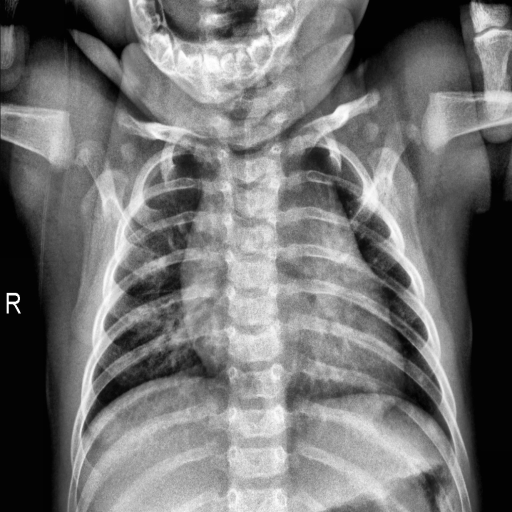
Finding: NORMAL